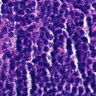
Metastatic tissue present: no